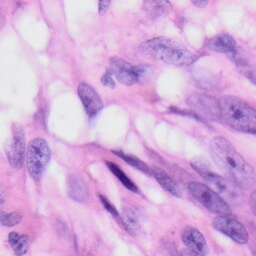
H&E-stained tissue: Skin